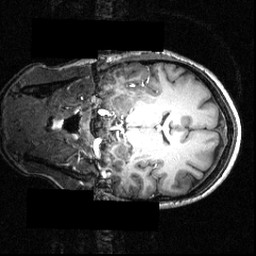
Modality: T1w
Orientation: coronal
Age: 24
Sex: female
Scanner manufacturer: siemens
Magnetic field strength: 3.951 T
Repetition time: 1.5 s
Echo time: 0.00335 s